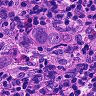
Metastatic tissue present: yes